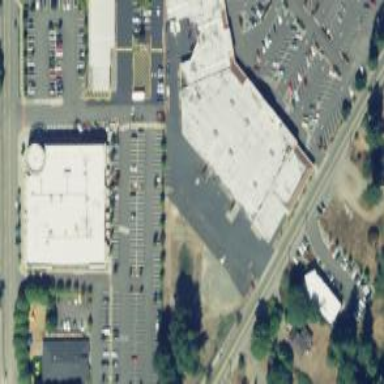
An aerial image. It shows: Retail area.